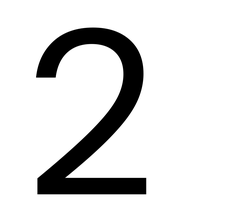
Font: InstrumentSans_Regular